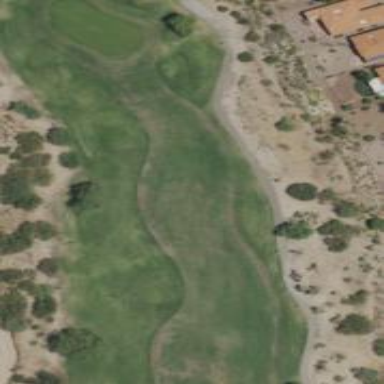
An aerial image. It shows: View of golf hole.